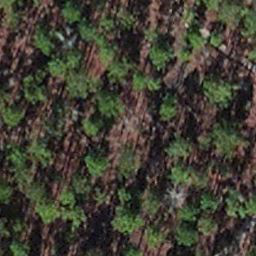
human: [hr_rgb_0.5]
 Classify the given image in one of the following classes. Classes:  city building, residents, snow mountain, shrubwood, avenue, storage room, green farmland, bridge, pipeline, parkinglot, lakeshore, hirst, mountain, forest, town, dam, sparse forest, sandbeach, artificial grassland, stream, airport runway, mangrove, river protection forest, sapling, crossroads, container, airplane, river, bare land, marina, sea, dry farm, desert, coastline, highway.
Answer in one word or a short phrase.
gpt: sapling